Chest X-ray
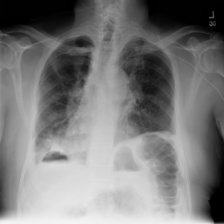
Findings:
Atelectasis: negative
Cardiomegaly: negative
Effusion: negative
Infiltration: negative
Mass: negative
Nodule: negative
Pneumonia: negative
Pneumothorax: negative
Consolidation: negative
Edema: negative
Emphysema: negative
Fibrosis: negative
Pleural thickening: negative
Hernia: negative